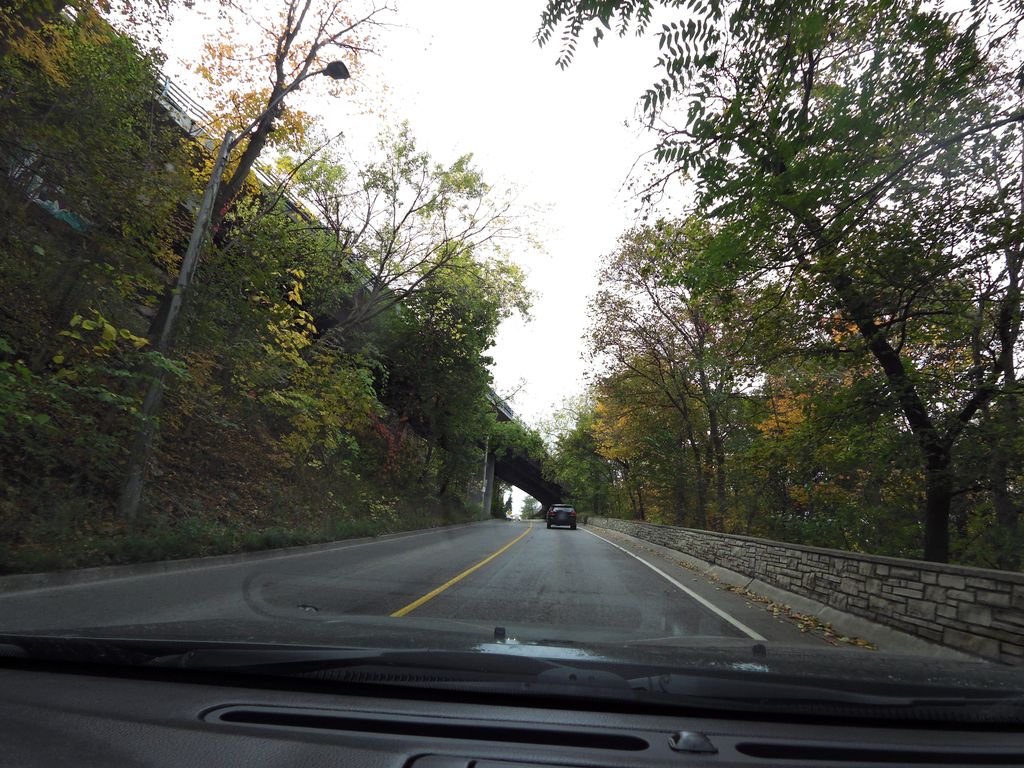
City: hamilton